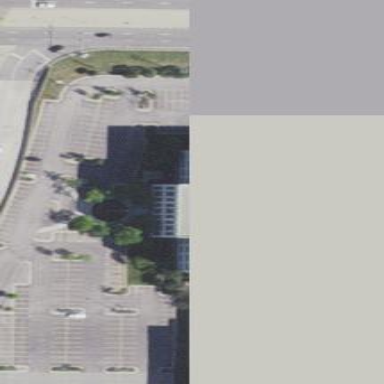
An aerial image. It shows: Office building.